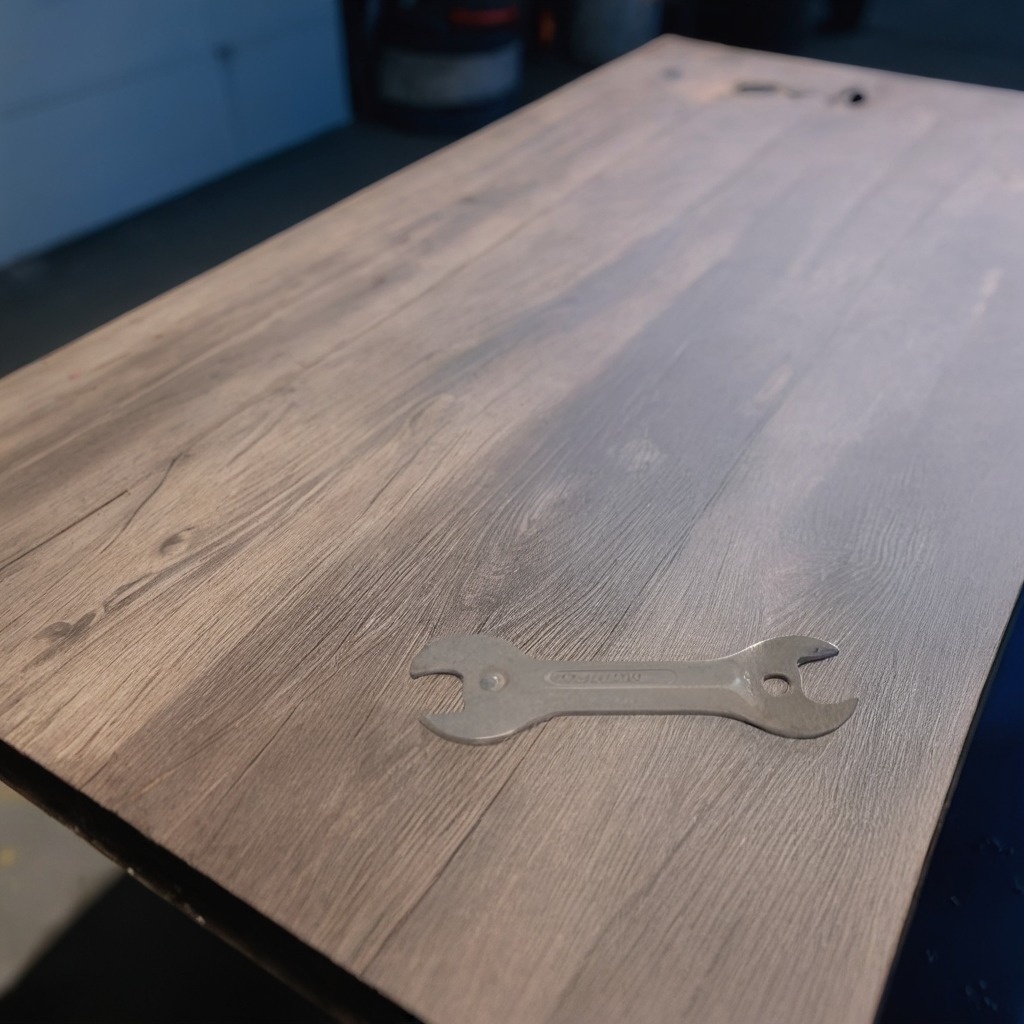
An wrench is lying on a table.